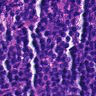
Metastatic tissue present: no